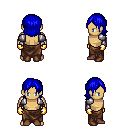
a pixel art fantasy rpg character, male body template, human, tanned skin, steel arm armor, robe skirt, blue long bangs hairstyle, gold gloves, brown shoes, four views (front, back, left, right), 2x2 character sprite sheet, small pixel art, hard edges, no anti-aliasing